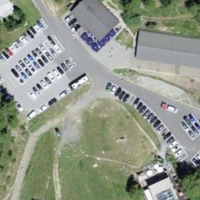
EUNIS habitat code: 26
Species observed at this site:
Plebejus argus
Hipparchia semele
Fritillaria meleagris
Papilio machaon
Ranunculus platanifolius
Bistorta officinalis
Rumex arifolius
Nucifraga caryocatactes
Corvus corax